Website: lowes
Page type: receipt
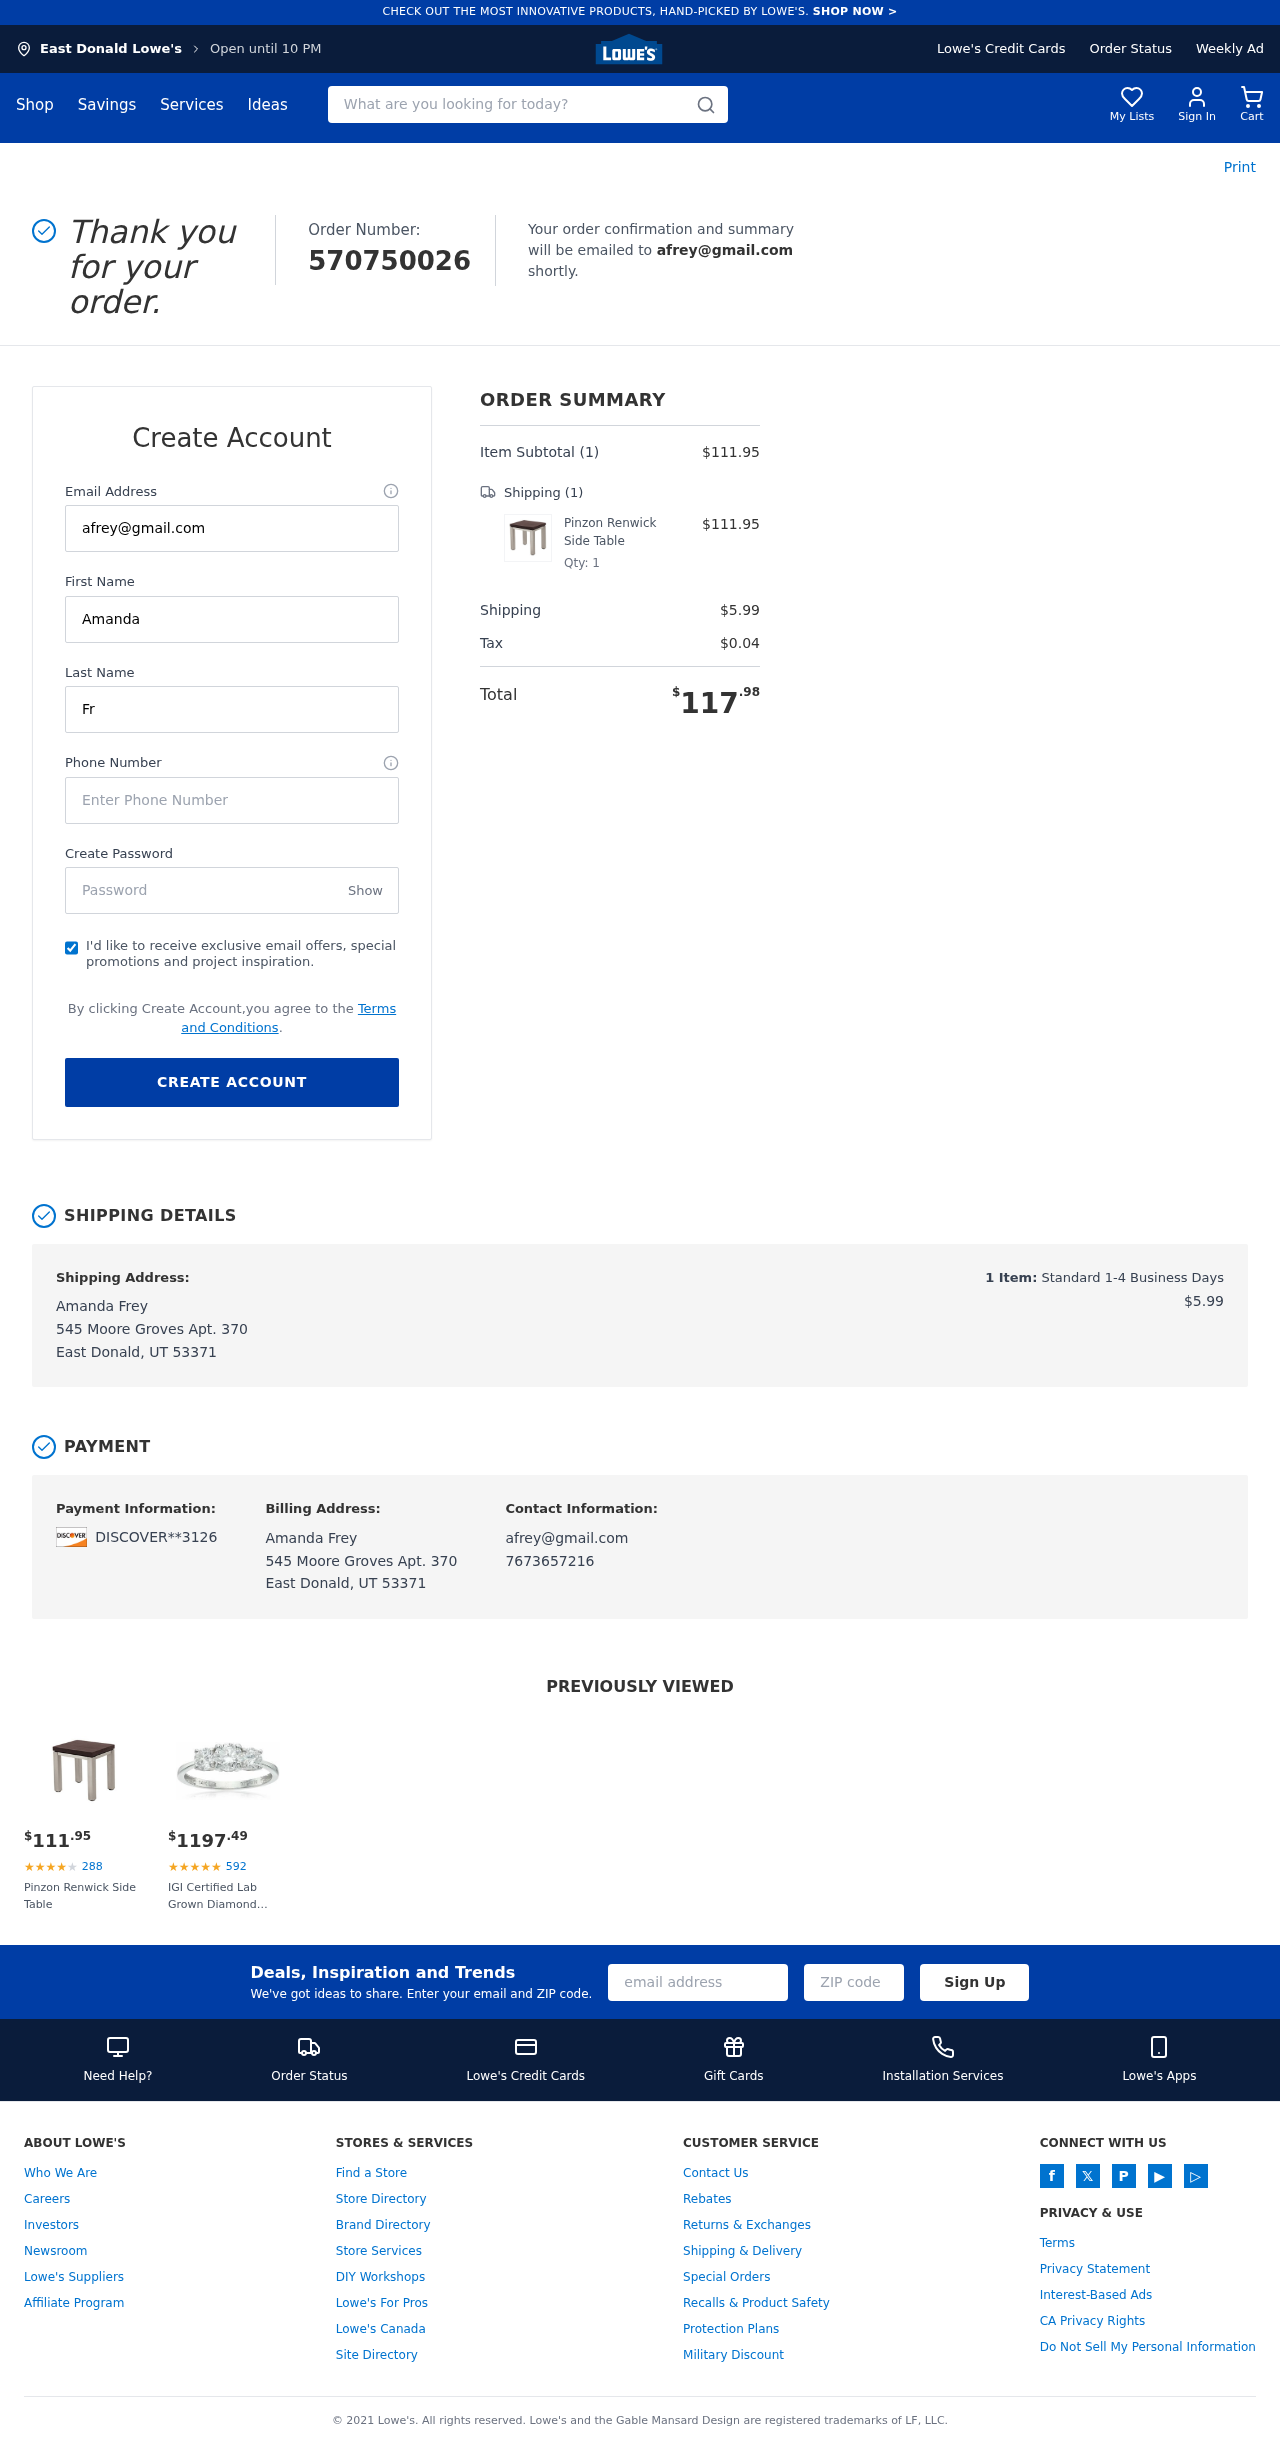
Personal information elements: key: PII_CARD_LAST4
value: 3126
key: PII_CARD_TYPE
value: DISCOVER
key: PII_CITY
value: East Donald
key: PII_EMAIL
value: afrey@gmail.com
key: PII_FULLNAME
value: Amanda Frey
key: PII_PHONE
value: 7673657216
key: PII_STREET
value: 545 Moore Groves Apt. 370
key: PII_FIRSTNAME
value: Amanda
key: PII_LASTNAME
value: Frey
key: PII_CITY_STATE_ZIP
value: East Donald, UT 53371
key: PII_GIFT_FIRSTNAME
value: Amanda
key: PII_FULLNAME2
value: Amanda Frey
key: PII_FULLNAME3
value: Amanda Frey
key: PII_FIRSTNAME2
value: Amanda
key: PII_FIRSTNAME3
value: Amanda
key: PII_LASTNAME2
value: Frey
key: PII_LASTNAME3
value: Frey
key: PII_FIRSTNAME_DERIVED
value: Amanda
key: PII_LASTNAME_DERIVED
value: Frey
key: PII_FULLNAME_DERIVED
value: Amanda Frey
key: PII_NAME_FULL_DERIVED
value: Amanda Frey
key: PII_STREET2
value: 545 Moore Groves Apt. 370
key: PII_CITY_STATE_ZIP2
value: East Donald, UT 53371
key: PII_EMAIL2
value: afrey@gmail.com
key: PII_EMAIL3
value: afrey@gmail.com
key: PII_PHONE_LINE
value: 7216
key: PII_PHONE_SUFFIX
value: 7216
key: PII_PHONE2
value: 7673657216
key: PII_PHONE3
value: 7673657216
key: PII_PHONE_NUMERIC
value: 7673657216
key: PII_PHONE_LINE_NUMERIC
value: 7216
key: PII_PHONE_SUFFIX_NUMERIC
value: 7216
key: PII_PHONE2_NUMERIC
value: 7673657216
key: PII_PHONE3_NUMERIC
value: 7673657216
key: PII_PHONE_DIGITS
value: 7673657216
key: PII_PHONE_LAST4
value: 7216
Product elements: key: PRODUCT1_NAME
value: Pinzon Renwick Side Table
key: PRODUCT1_PRICE
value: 111.95
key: PRODUCT1_QUANTITY
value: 1
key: PRODUCT2_NAME
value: IGI Certified Lab Grown Diamond Anniversary Ring in 14k White Gold (1.0 CT.TW., I-J Color, SI1-SI2 C
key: PRODUCT2_NUM_RATINGS
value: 592
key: PRODUCT2_PRICE
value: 1197.49
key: PRODUCT1_PRICE2
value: $111.95
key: PRODUCT1_RATING2
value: ★
★
★
★
★
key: PRODUCT1_NUM_RATINGS2
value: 288
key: PRODUCT1_NAME2
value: Pinzon Renwick Side Table
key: PRODUCT2_RATING
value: ★
★
★
★
★
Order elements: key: ORDER_ID
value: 570750026
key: ORDER_NUM_ITEMS
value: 1
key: ORDER_SUBTOTAL
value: $111.95
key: ORDER_NUM_ITEMS2
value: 1
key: ORDER_SHIPPING_COST
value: $5.99
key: ORDER_TAX
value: $0.04
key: ORDER_TOTAL
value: $117.98
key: ORDER_NUM_ITEMS3
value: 1
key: ORDER_SHIPPING_COST2
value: $5.99
Search elements: key: HEADER_SEARCH
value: What are you looking for today?